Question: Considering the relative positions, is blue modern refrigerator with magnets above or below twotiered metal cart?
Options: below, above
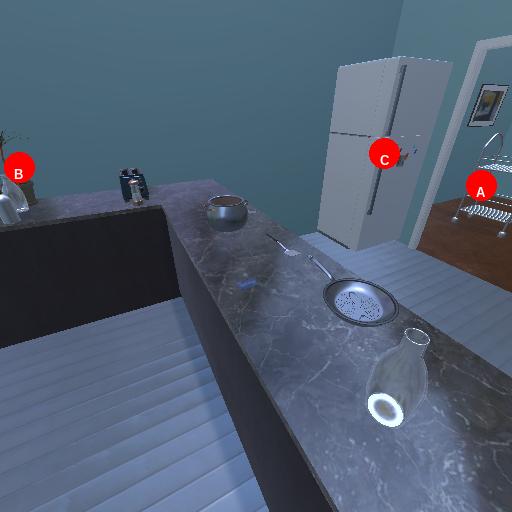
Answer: below